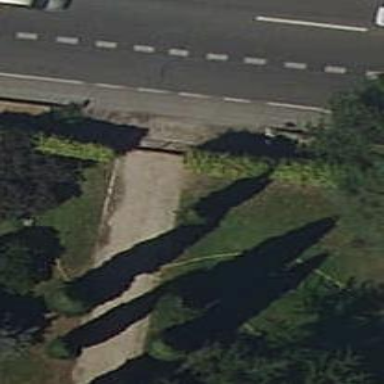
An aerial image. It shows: Gate.